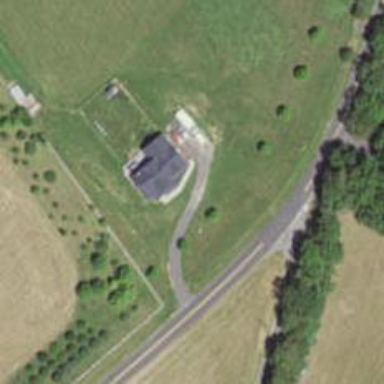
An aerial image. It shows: Driveway.